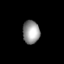
Tissue: lung
Cell type: Others
Senescence score: 0.542
Nuclear area (px): 385
Mean DAPI intensity: 152.156